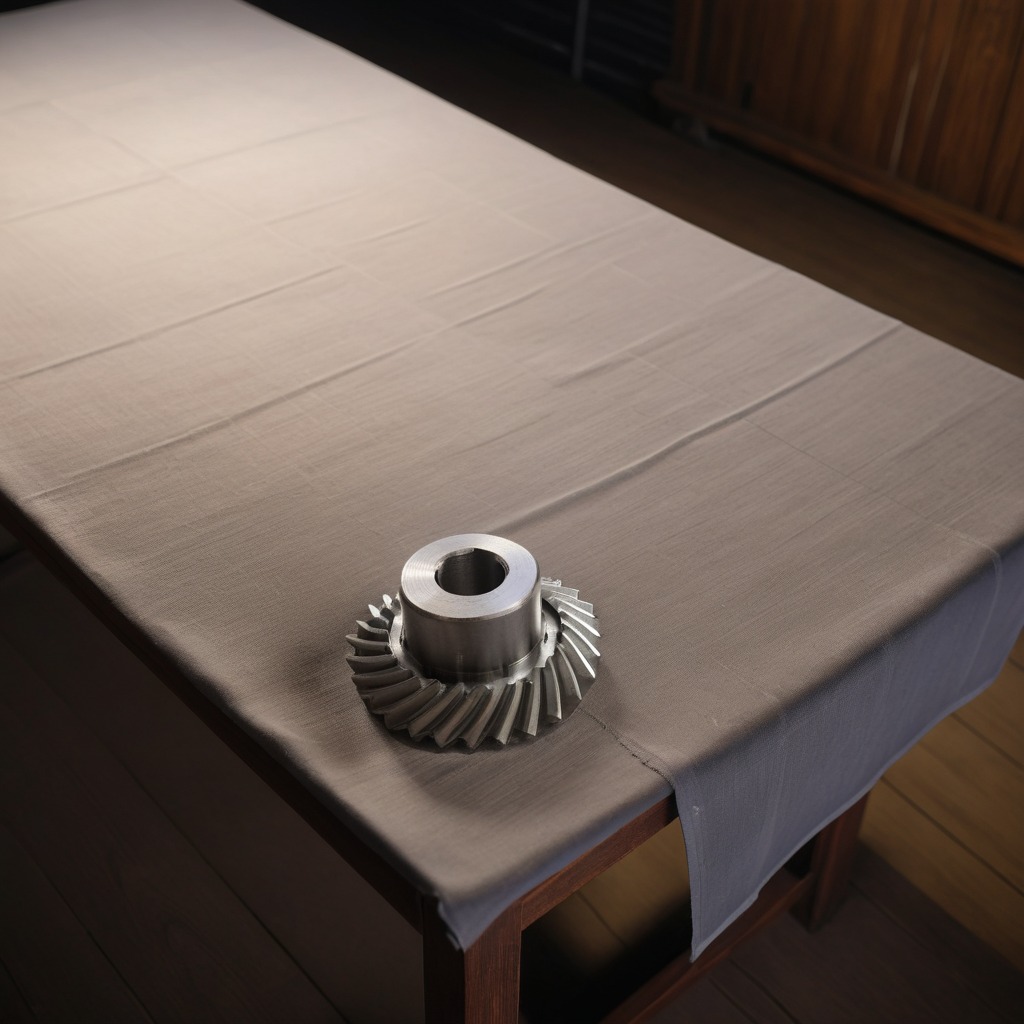
A steel gear with teeth is lying on the wooden table inside a workshop at night.